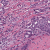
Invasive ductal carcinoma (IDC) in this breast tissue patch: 1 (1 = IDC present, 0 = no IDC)